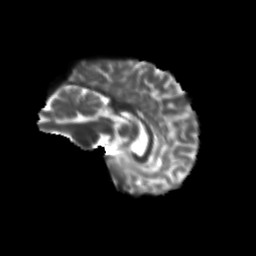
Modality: T2w
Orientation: sagittal
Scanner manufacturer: siemens
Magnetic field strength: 3 T
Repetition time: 9.2 s
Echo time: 0.084 s